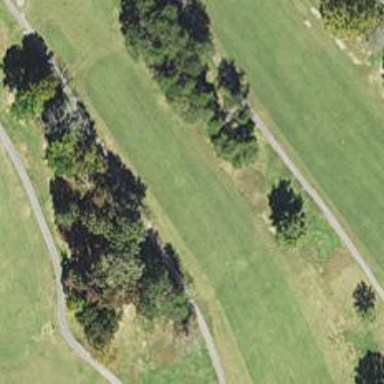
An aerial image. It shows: Golf hole.